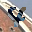
Label: 4